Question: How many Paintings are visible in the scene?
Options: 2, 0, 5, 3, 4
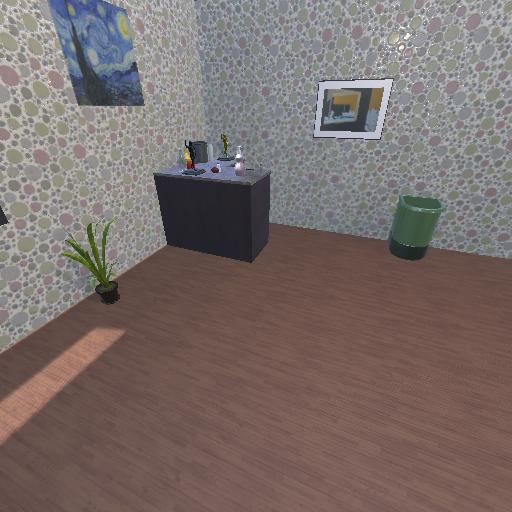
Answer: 2